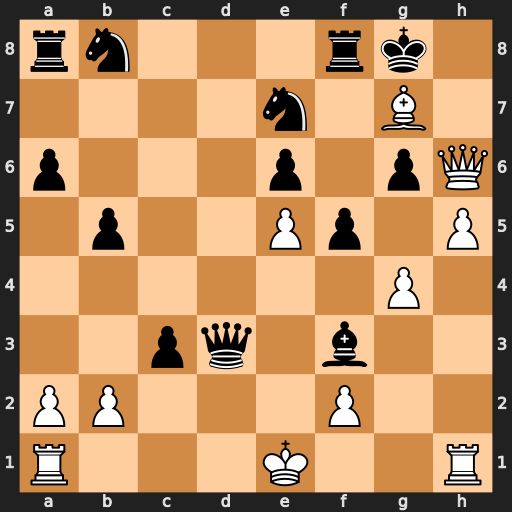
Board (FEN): rn3rk1/4n1B1/p3p1pQ/1p2Pp1P/6P1/2pq1b2/PP3P2/R3K2R
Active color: w
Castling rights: KQ
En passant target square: -
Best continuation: Qh8+ Kf7 Qxf8#